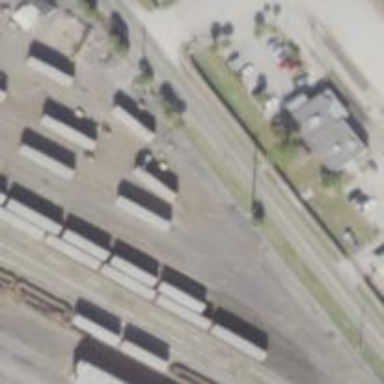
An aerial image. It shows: Rail spur service.